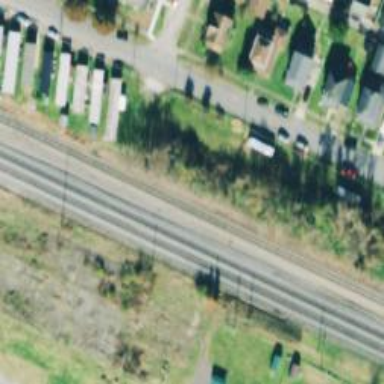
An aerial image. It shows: Railway track.